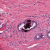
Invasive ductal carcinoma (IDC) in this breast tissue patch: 1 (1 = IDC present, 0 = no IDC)